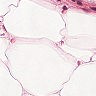
Metastatic tissue present: no